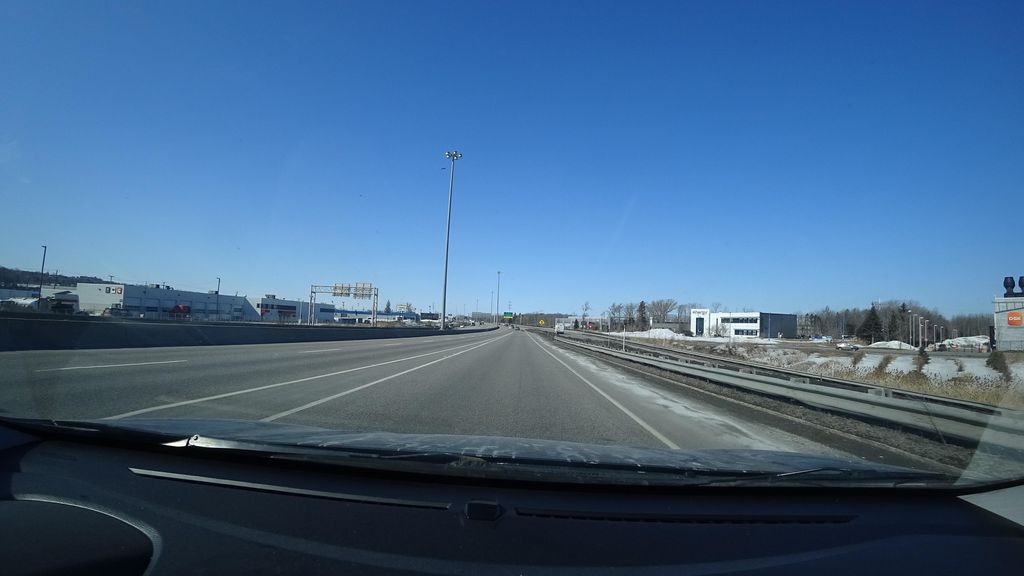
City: quebec_city